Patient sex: M
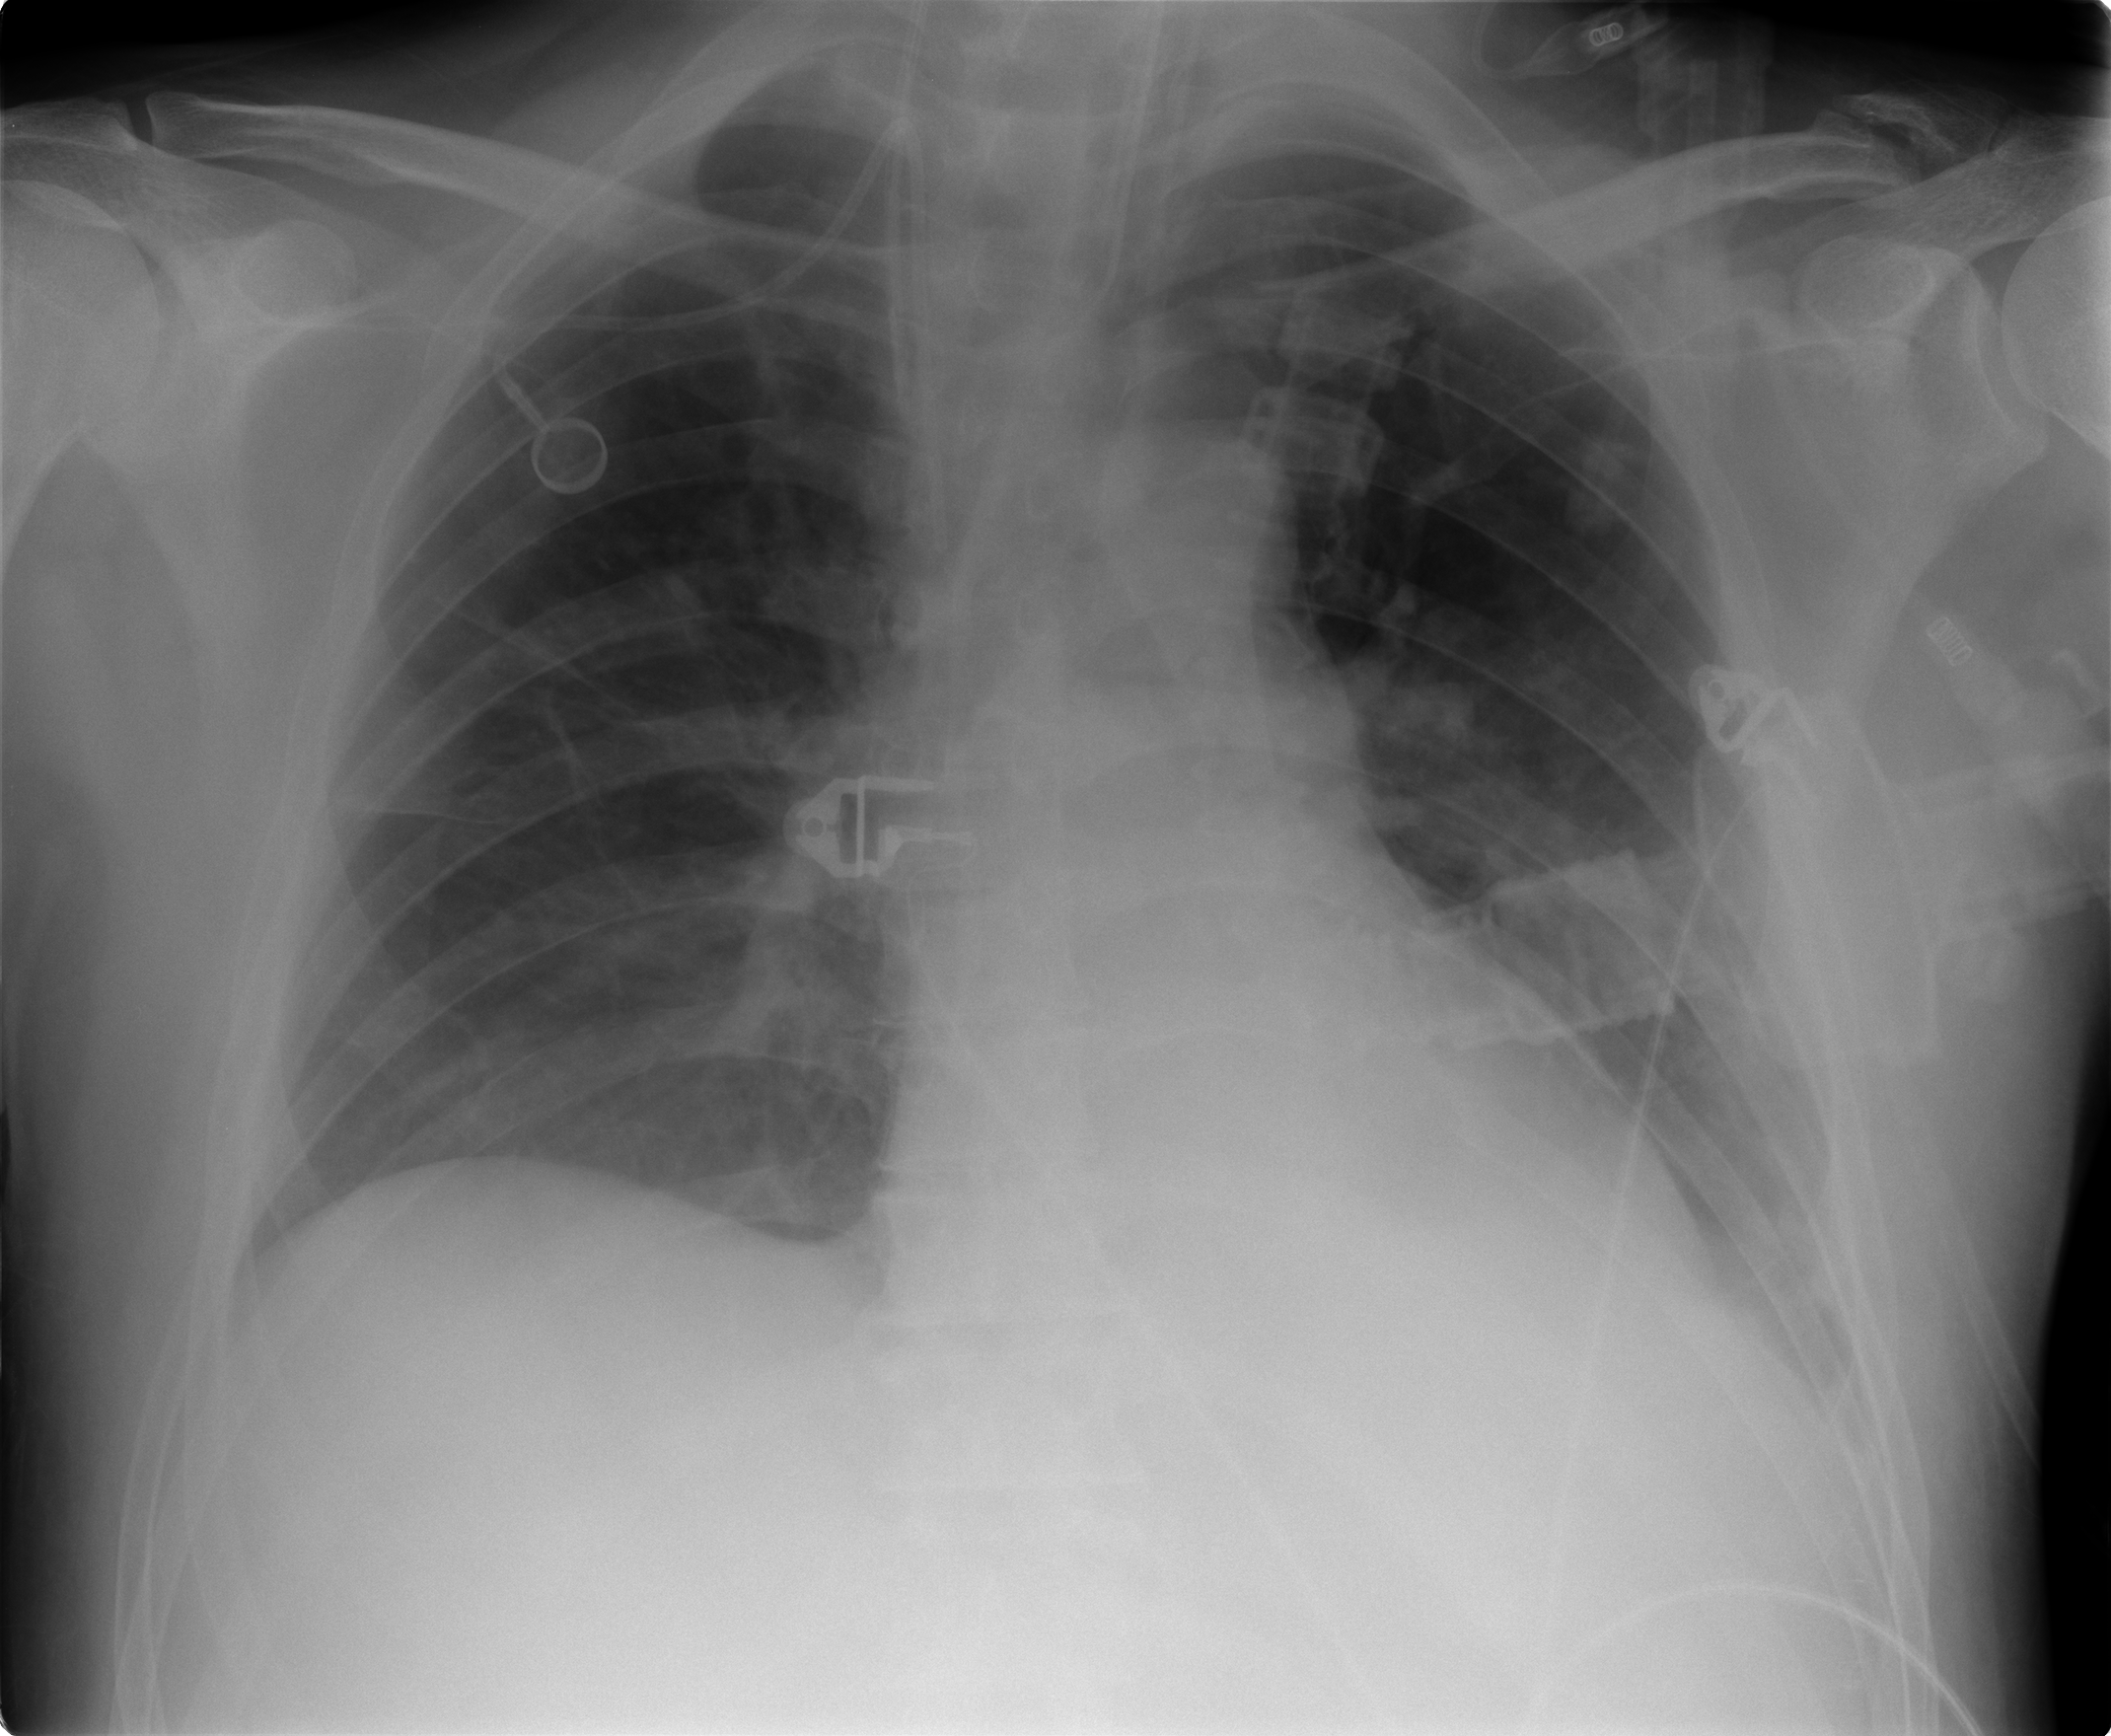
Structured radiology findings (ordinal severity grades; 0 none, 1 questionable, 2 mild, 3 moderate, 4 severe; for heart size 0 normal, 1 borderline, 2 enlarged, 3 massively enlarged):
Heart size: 0
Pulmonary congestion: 1
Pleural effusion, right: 0
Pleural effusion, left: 2
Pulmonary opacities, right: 0
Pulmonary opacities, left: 0
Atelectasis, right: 2
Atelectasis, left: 2